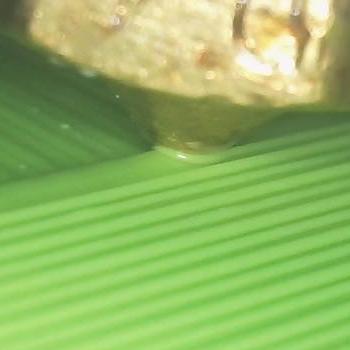
Flow rate: 158%